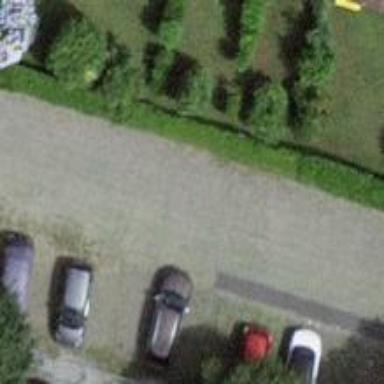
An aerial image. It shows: Parking aisle with grass paver surface.